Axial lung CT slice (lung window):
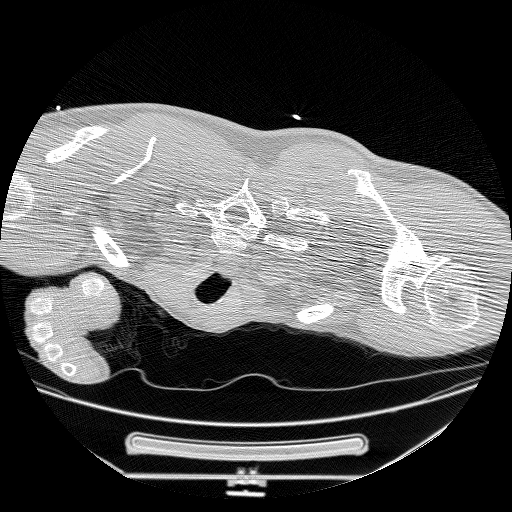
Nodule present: no